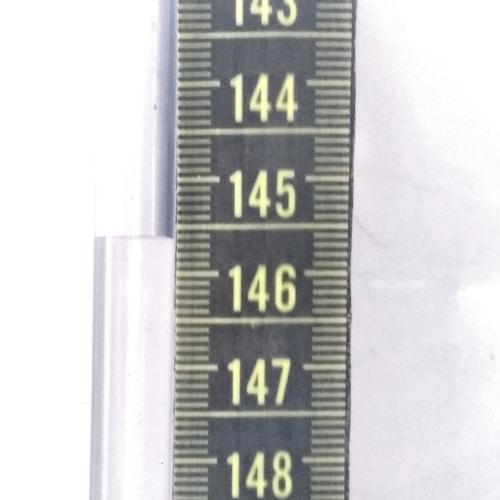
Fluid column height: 145.6 cm